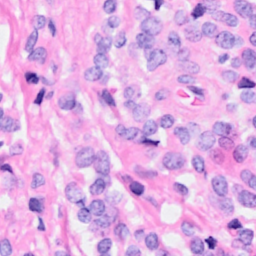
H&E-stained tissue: Breast